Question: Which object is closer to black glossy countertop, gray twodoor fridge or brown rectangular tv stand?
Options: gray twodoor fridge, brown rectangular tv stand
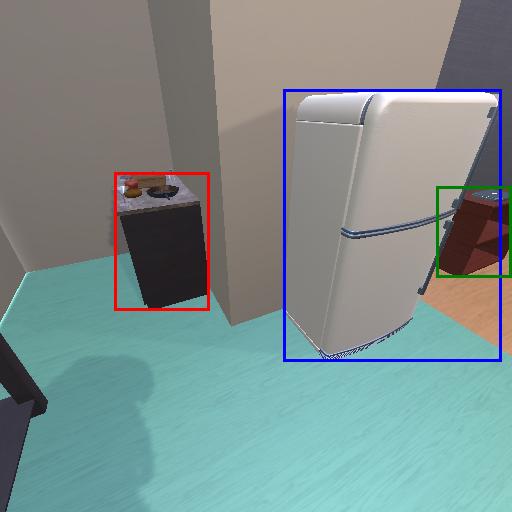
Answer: gray twodoor fridge